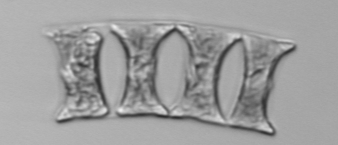
Label: Eucampia